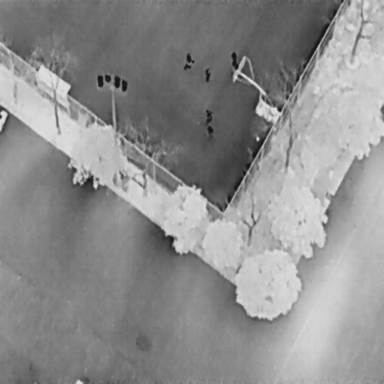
There are five People in the infrared image.